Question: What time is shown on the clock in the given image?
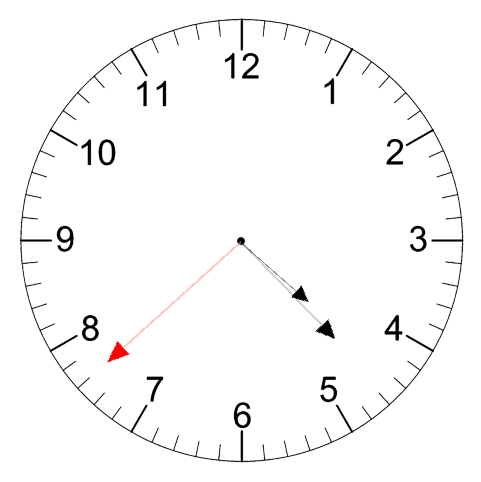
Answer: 04:22:38